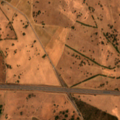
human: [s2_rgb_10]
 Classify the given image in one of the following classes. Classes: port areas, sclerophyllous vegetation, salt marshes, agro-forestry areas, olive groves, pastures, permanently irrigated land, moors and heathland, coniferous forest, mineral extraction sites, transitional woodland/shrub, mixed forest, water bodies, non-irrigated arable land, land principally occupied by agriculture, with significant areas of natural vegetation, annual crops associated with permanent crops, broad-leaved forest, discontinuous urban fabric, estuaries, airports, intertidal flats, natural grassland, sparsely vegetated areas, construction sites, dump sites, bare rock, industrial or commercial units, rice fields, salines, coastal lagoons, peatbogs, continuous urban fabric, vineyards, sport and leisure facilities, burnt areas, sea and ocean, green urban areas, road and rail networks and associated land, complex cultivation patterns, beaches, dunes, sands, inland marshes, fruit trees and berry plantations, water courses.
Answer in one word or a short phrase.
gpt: non-irrigated arable land, pastures, complex cultivation patterns, agro-forestry areas, sclerophyllous vegetation